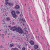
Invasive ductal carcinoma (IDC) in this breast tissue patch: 0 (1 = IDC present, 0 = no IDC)